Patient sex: M
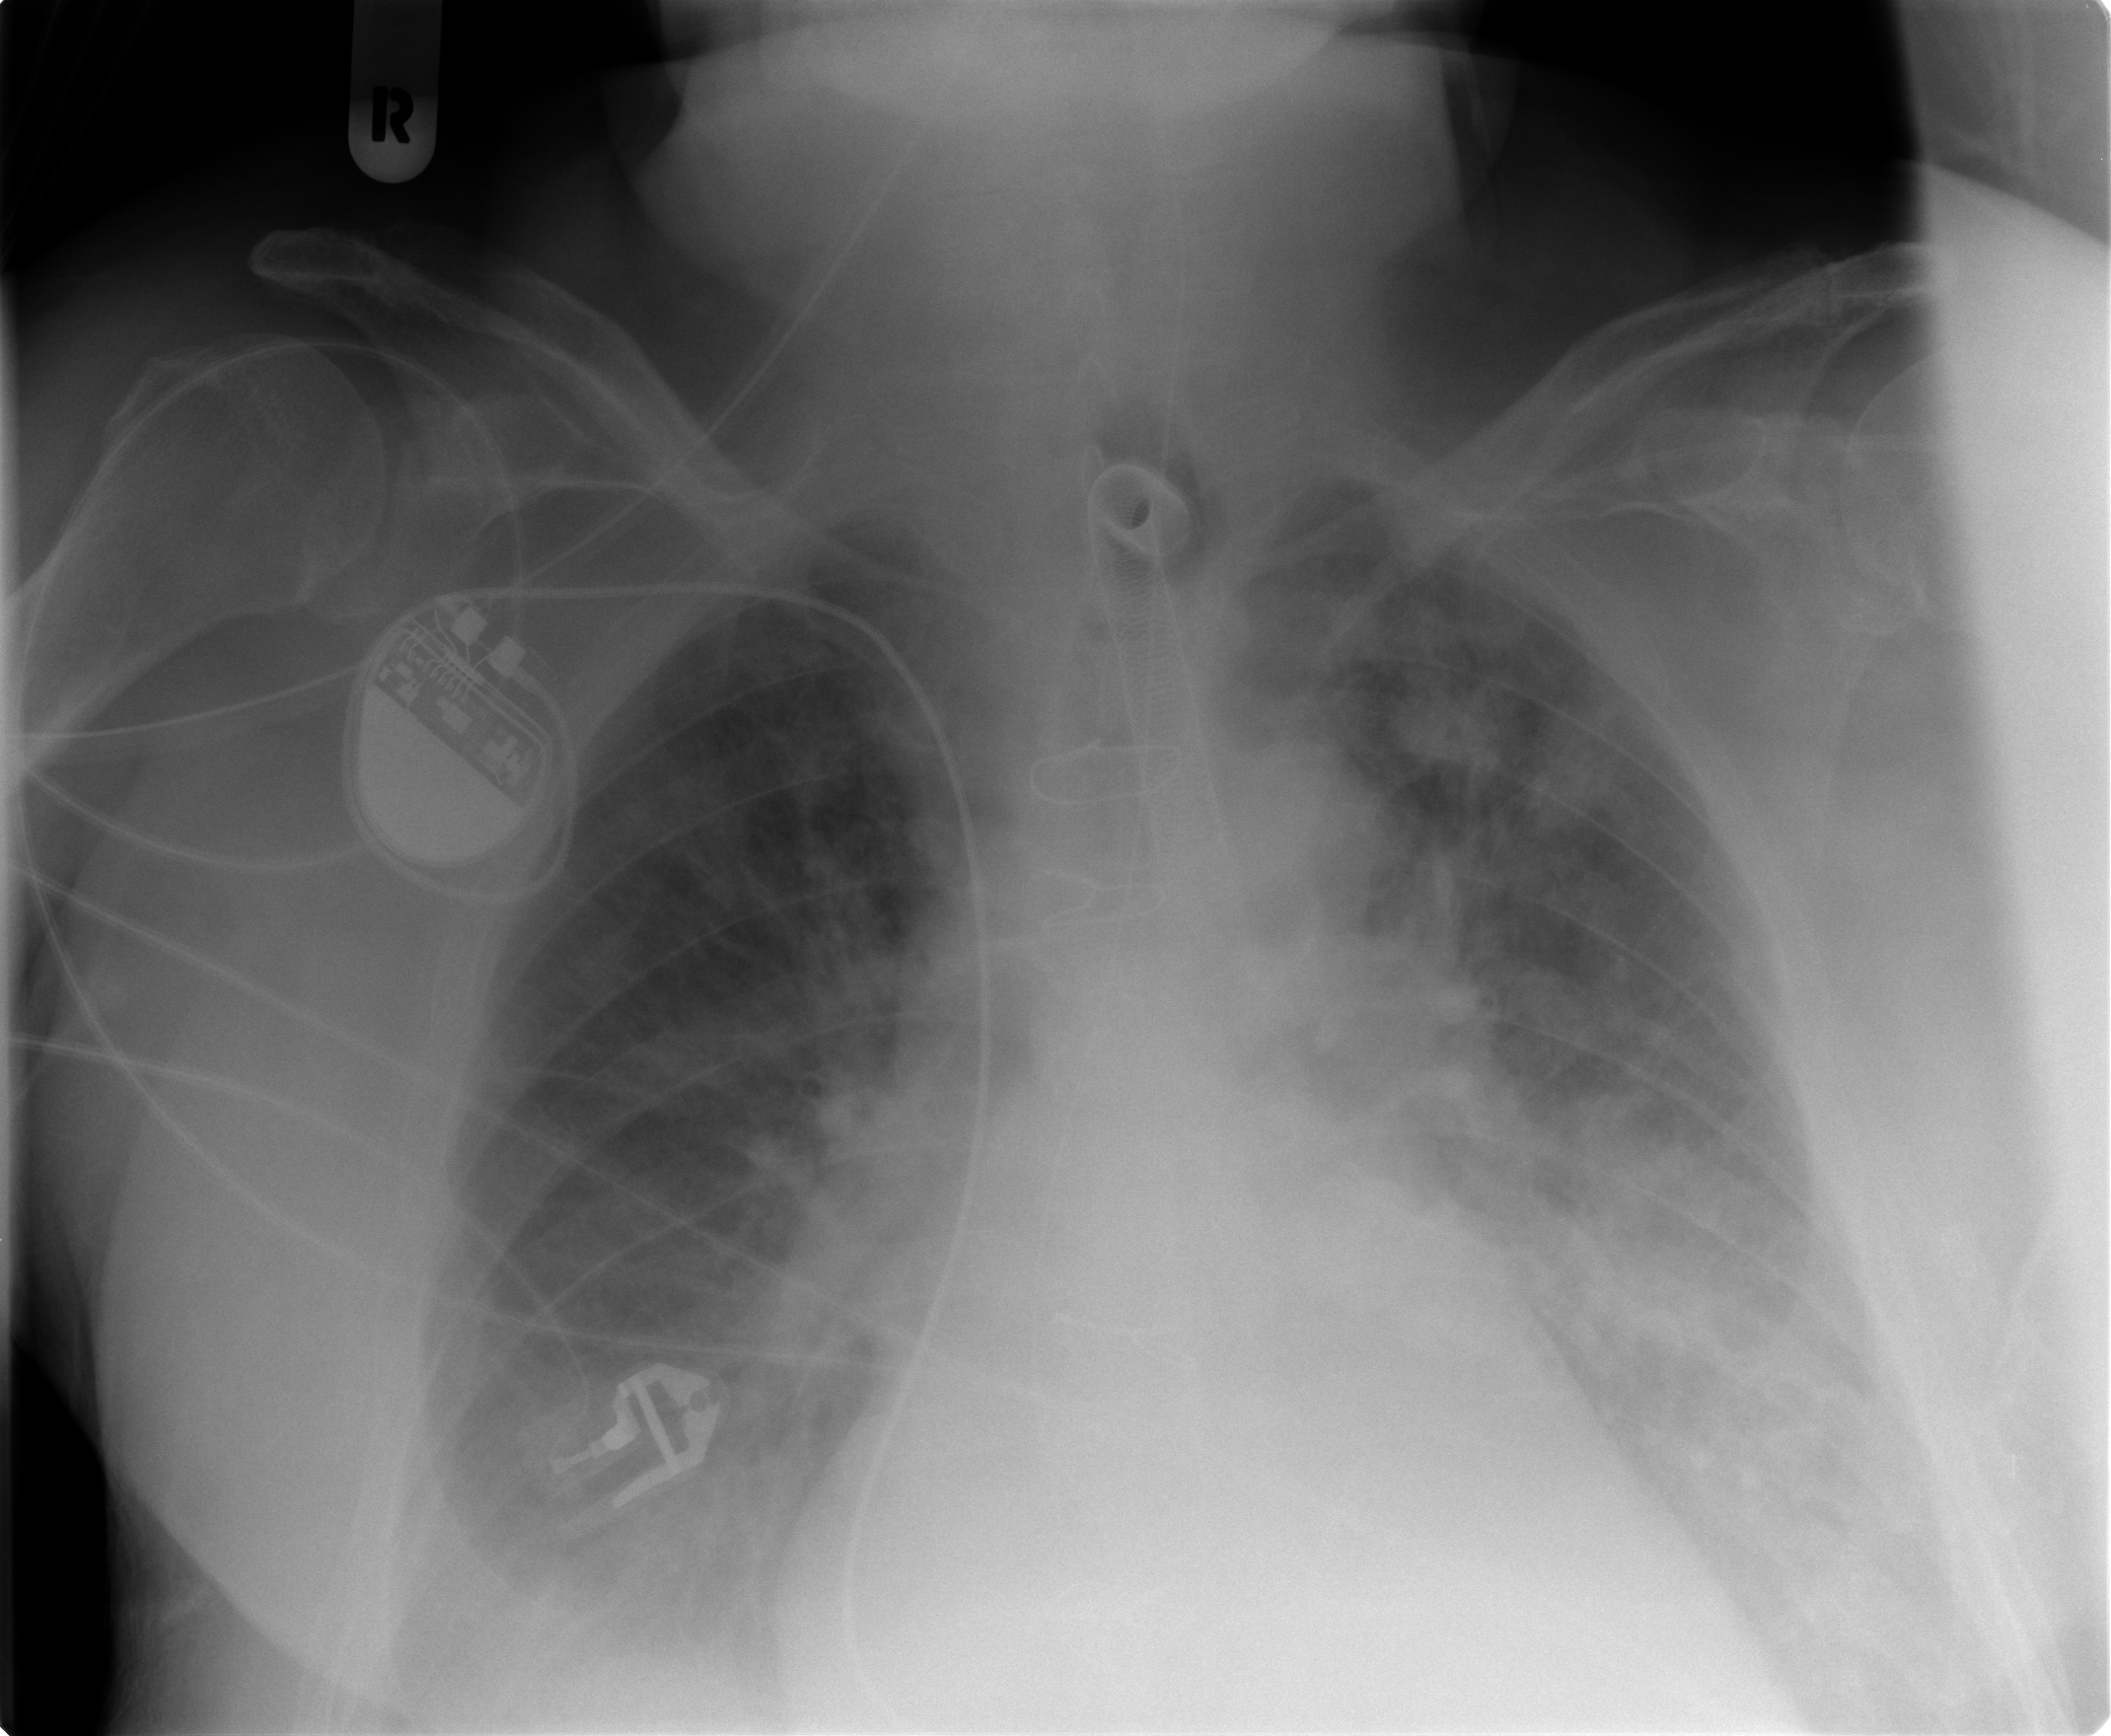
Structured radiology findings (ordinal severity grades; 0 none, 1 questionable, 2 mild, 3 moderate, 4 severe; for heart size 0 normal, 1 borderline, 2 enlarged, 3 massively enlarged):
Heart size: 2
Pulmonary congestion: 2
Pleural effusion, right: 2
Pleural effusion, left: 3
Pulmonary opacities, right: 2
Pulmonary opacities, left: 4
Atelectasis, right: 2
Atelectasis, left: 3